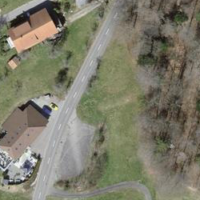
EUNIS habitat code: 52
Species observed at this site:
Papilio machaon